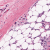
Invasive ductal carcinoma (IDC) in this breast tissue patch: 0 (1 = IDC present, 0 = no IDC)